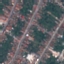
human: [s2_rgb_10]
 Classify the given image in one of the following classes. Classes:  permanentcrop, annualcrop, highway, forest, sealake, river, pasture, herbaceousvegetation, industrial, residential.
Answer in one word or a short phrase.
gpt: Residential